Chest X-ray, PA view. Patient: 37 years old, sex F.
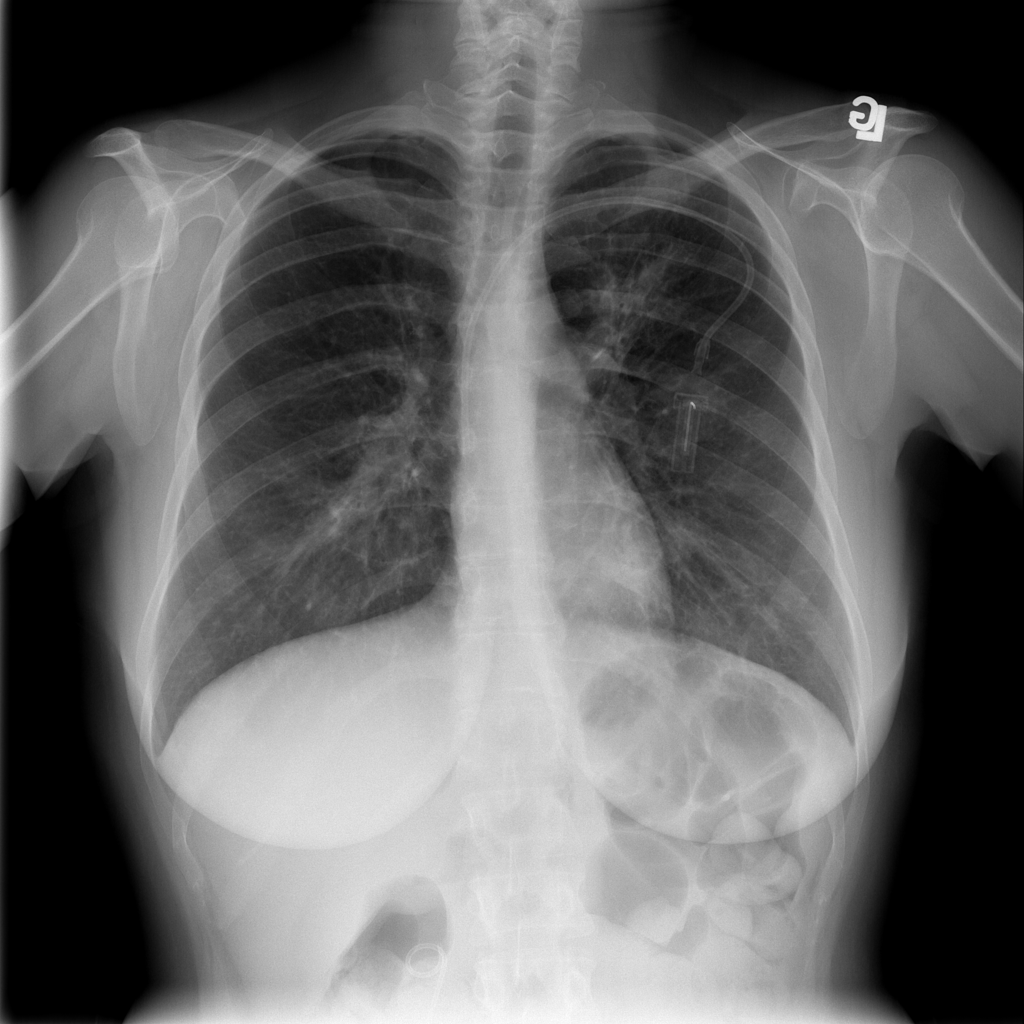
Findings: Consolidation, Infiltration